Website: bh-photo
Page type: customer-info-address
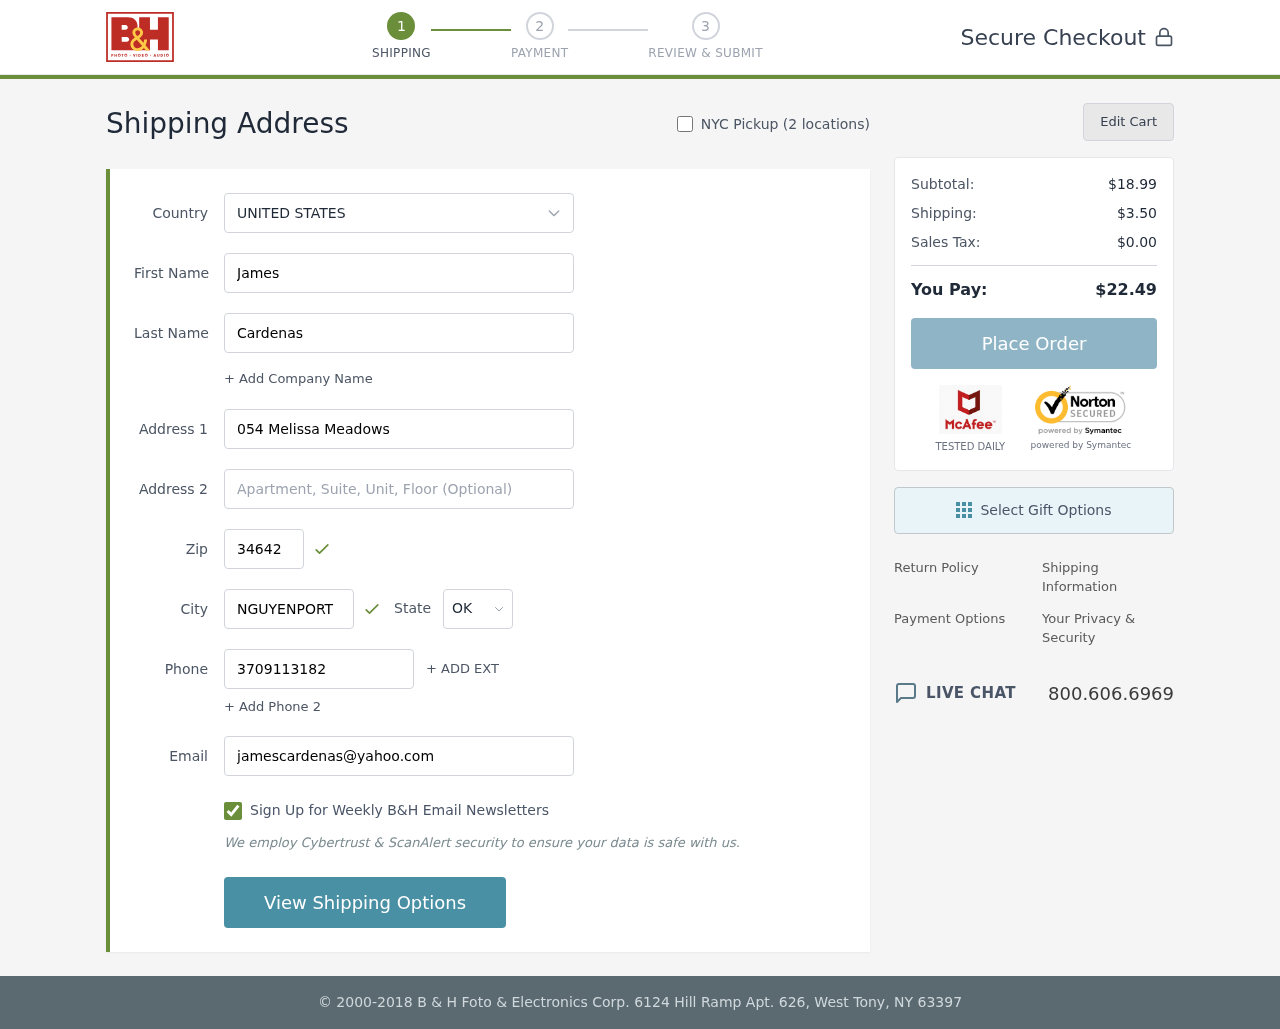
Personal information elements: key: PII_CITY
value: Nguyenport
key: PII_COUNTRY
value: United States
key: PII_EMAIL
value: jamescardenas@yahoo.com
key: PII_FIRSTNAME
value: James
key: PII_LASTNAME
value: Cardenas
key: PII_PHONE
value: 3709113182
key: PII_POSTCODE
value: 34642
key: PII_STATE_ABBR
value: OK
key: PII_STREET
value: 054 Melissa Meadows
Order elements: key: ORDER_SUBTOTAL
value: $18.99
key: ORDER_SHIPPING_COST
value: $3.50
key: ORDER_TAX
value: $0.00
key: ORDER_TOTAL
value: $22.49